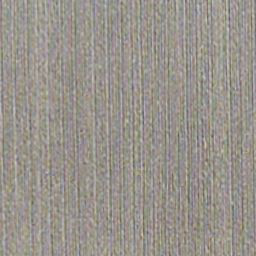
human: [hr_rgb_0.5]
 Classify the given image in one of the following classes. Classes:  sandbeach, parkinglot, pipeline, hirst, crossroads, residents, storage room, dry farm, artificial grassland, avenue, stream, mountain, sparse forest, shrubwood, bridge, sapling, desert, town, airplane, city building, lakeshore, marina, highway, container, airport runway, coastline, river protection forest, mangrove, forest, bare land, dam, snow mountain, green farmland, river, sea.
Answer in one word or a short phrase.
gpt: dry farm